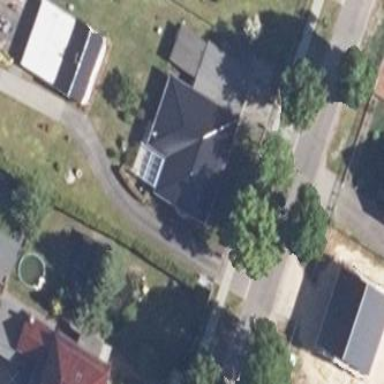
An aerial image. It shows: Detached building.